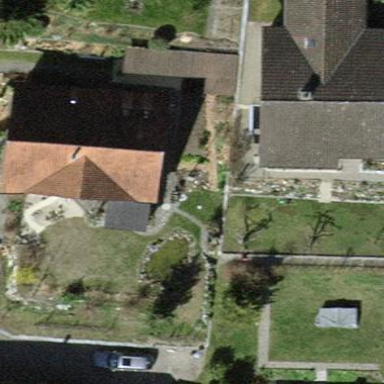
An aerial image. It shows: Detached building with gabled roof.